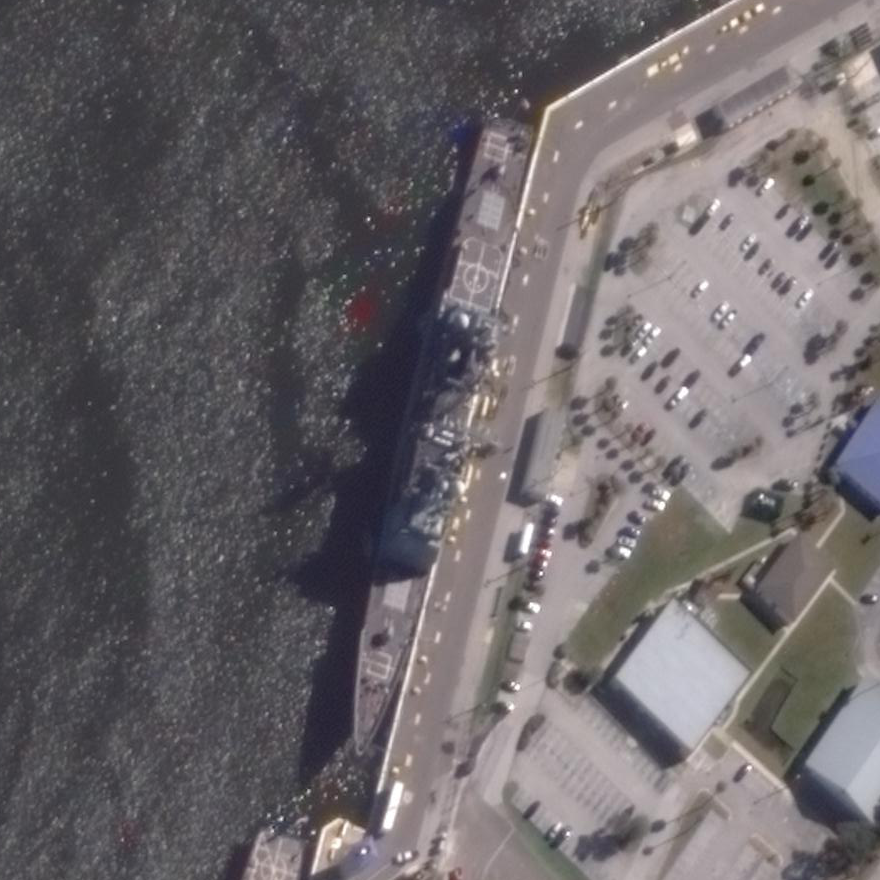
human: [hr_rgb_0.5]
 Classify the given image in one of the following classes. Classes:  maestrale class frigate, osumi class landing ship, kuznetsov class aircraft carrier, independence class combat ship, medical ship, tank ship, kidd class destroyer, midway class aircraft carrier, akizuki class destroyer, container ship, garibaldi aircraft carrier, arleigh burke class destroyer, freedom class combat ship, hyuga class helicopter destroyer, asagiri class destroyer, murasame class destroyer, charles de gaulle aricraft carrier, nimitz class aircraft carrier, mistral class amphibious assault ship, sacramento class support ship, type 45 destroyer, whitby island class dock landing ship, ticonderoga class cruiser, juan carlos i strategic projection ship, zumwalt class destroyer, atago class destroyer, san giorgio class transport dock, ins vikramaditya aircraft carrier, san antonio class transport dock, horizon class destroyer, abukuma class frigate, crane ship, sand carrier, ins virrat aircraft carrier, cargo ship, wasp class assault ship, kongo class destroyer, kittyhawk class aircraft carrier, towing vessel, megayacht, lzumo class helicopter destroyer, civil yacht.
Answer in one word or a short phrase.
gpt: Ticonderoga class cruiser